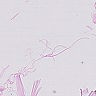
Metastatic tissue present: no